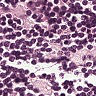
Metastatic tissue present: no